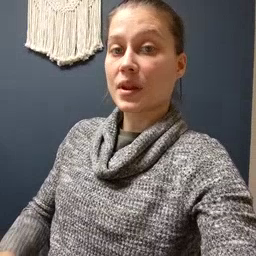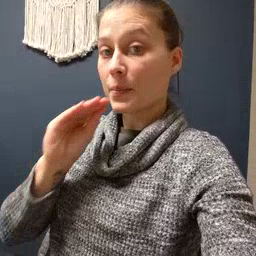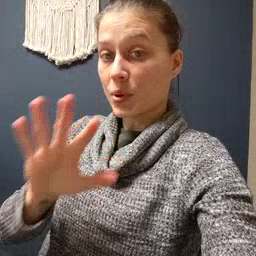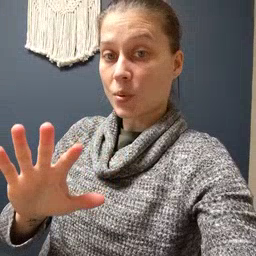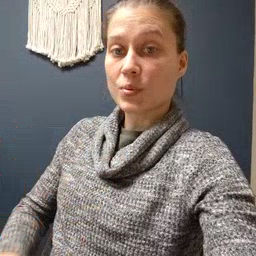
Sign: blow